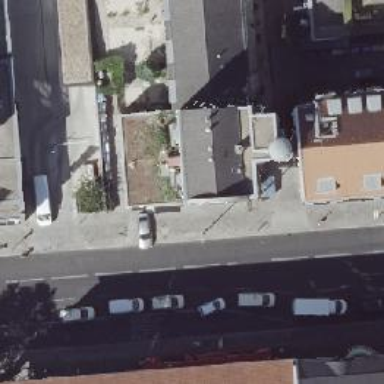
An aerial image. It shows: Restaurant.